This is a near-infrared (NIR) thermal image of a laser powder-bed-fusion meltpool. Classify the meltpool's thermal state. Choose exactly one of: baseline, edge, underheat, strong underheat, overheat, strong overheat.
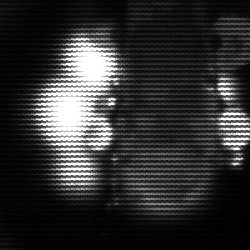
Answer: strong underheat